Question: I am currently doing the password strength indicator on Ruby on Rail web application, and I was wonder why I cannot even when the validate status is good or strong, it is still in color.
'''
if (validatePassword.status ? 'weak')
$('#validateMeter').css('background-color','red')
else if (validatePassword.status ? 'good' || 'strong')
$('#validateMeter').css('background-color','green')
'''
Is there any solution? Thank.

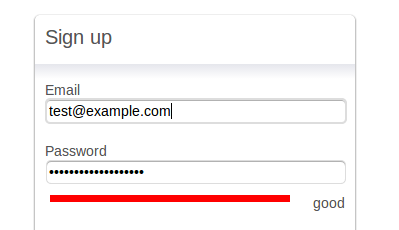
Answer: I'm not entirely sure what should happen if the status is not defined (as you're checking for that) but the following should work:
'''
color = if validatePassword.status in ['good', 'strong'] then 'green' else 'red'
$('#validateMeter').css('background-color', color)
'''
The code above will set the color to green if the 'validatePassword.status' is 'good' or 'strong' otherwise it will be set to 'red'.
Should you want to unset the color entirely, I'd recommend trying something along the lines of this:
'''
color = switch validatePassword.status
when 'weak' then 'red'
when 'good', 'strong' then 'green'
else ''
$('#validateMeter').css('background-color', color)
'''